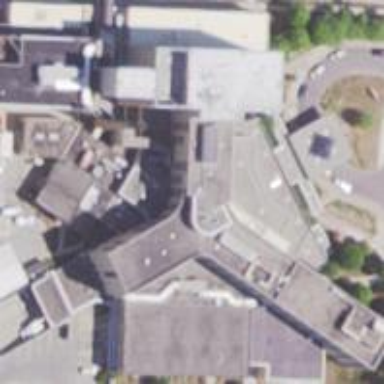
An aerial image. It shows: Hospital building.